Field crop: maize
Growth stage: 2
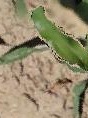
Species: maize